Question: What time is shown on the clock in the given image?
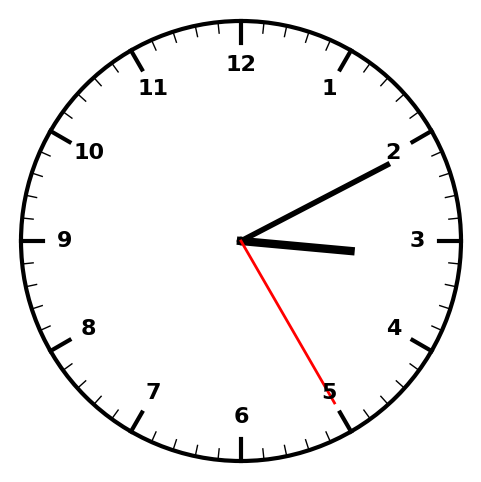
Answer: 03:10:25